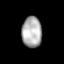
Tissue: prostate
Cell type: T cells
Senescence score: 0.2361
Nuclear area (px): 610
Mean DAPI intensity: 172.779